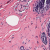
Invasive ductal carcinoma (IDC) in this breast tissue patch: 0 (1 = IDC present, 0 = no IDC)